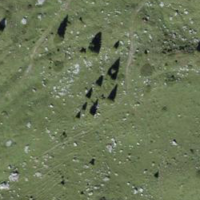
EUNIS habitat code: 23
Species observed at this site:
Gentiana verna